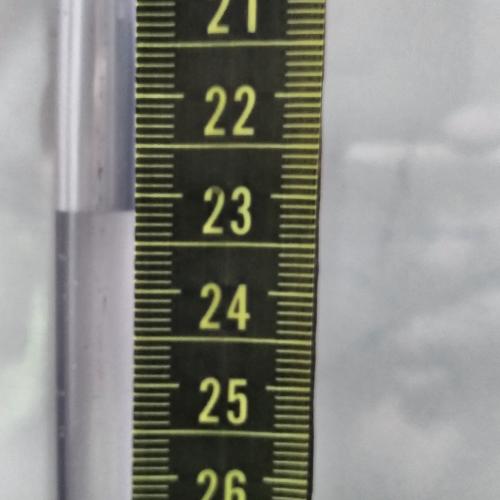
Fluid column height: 23.2 cm